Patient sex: M
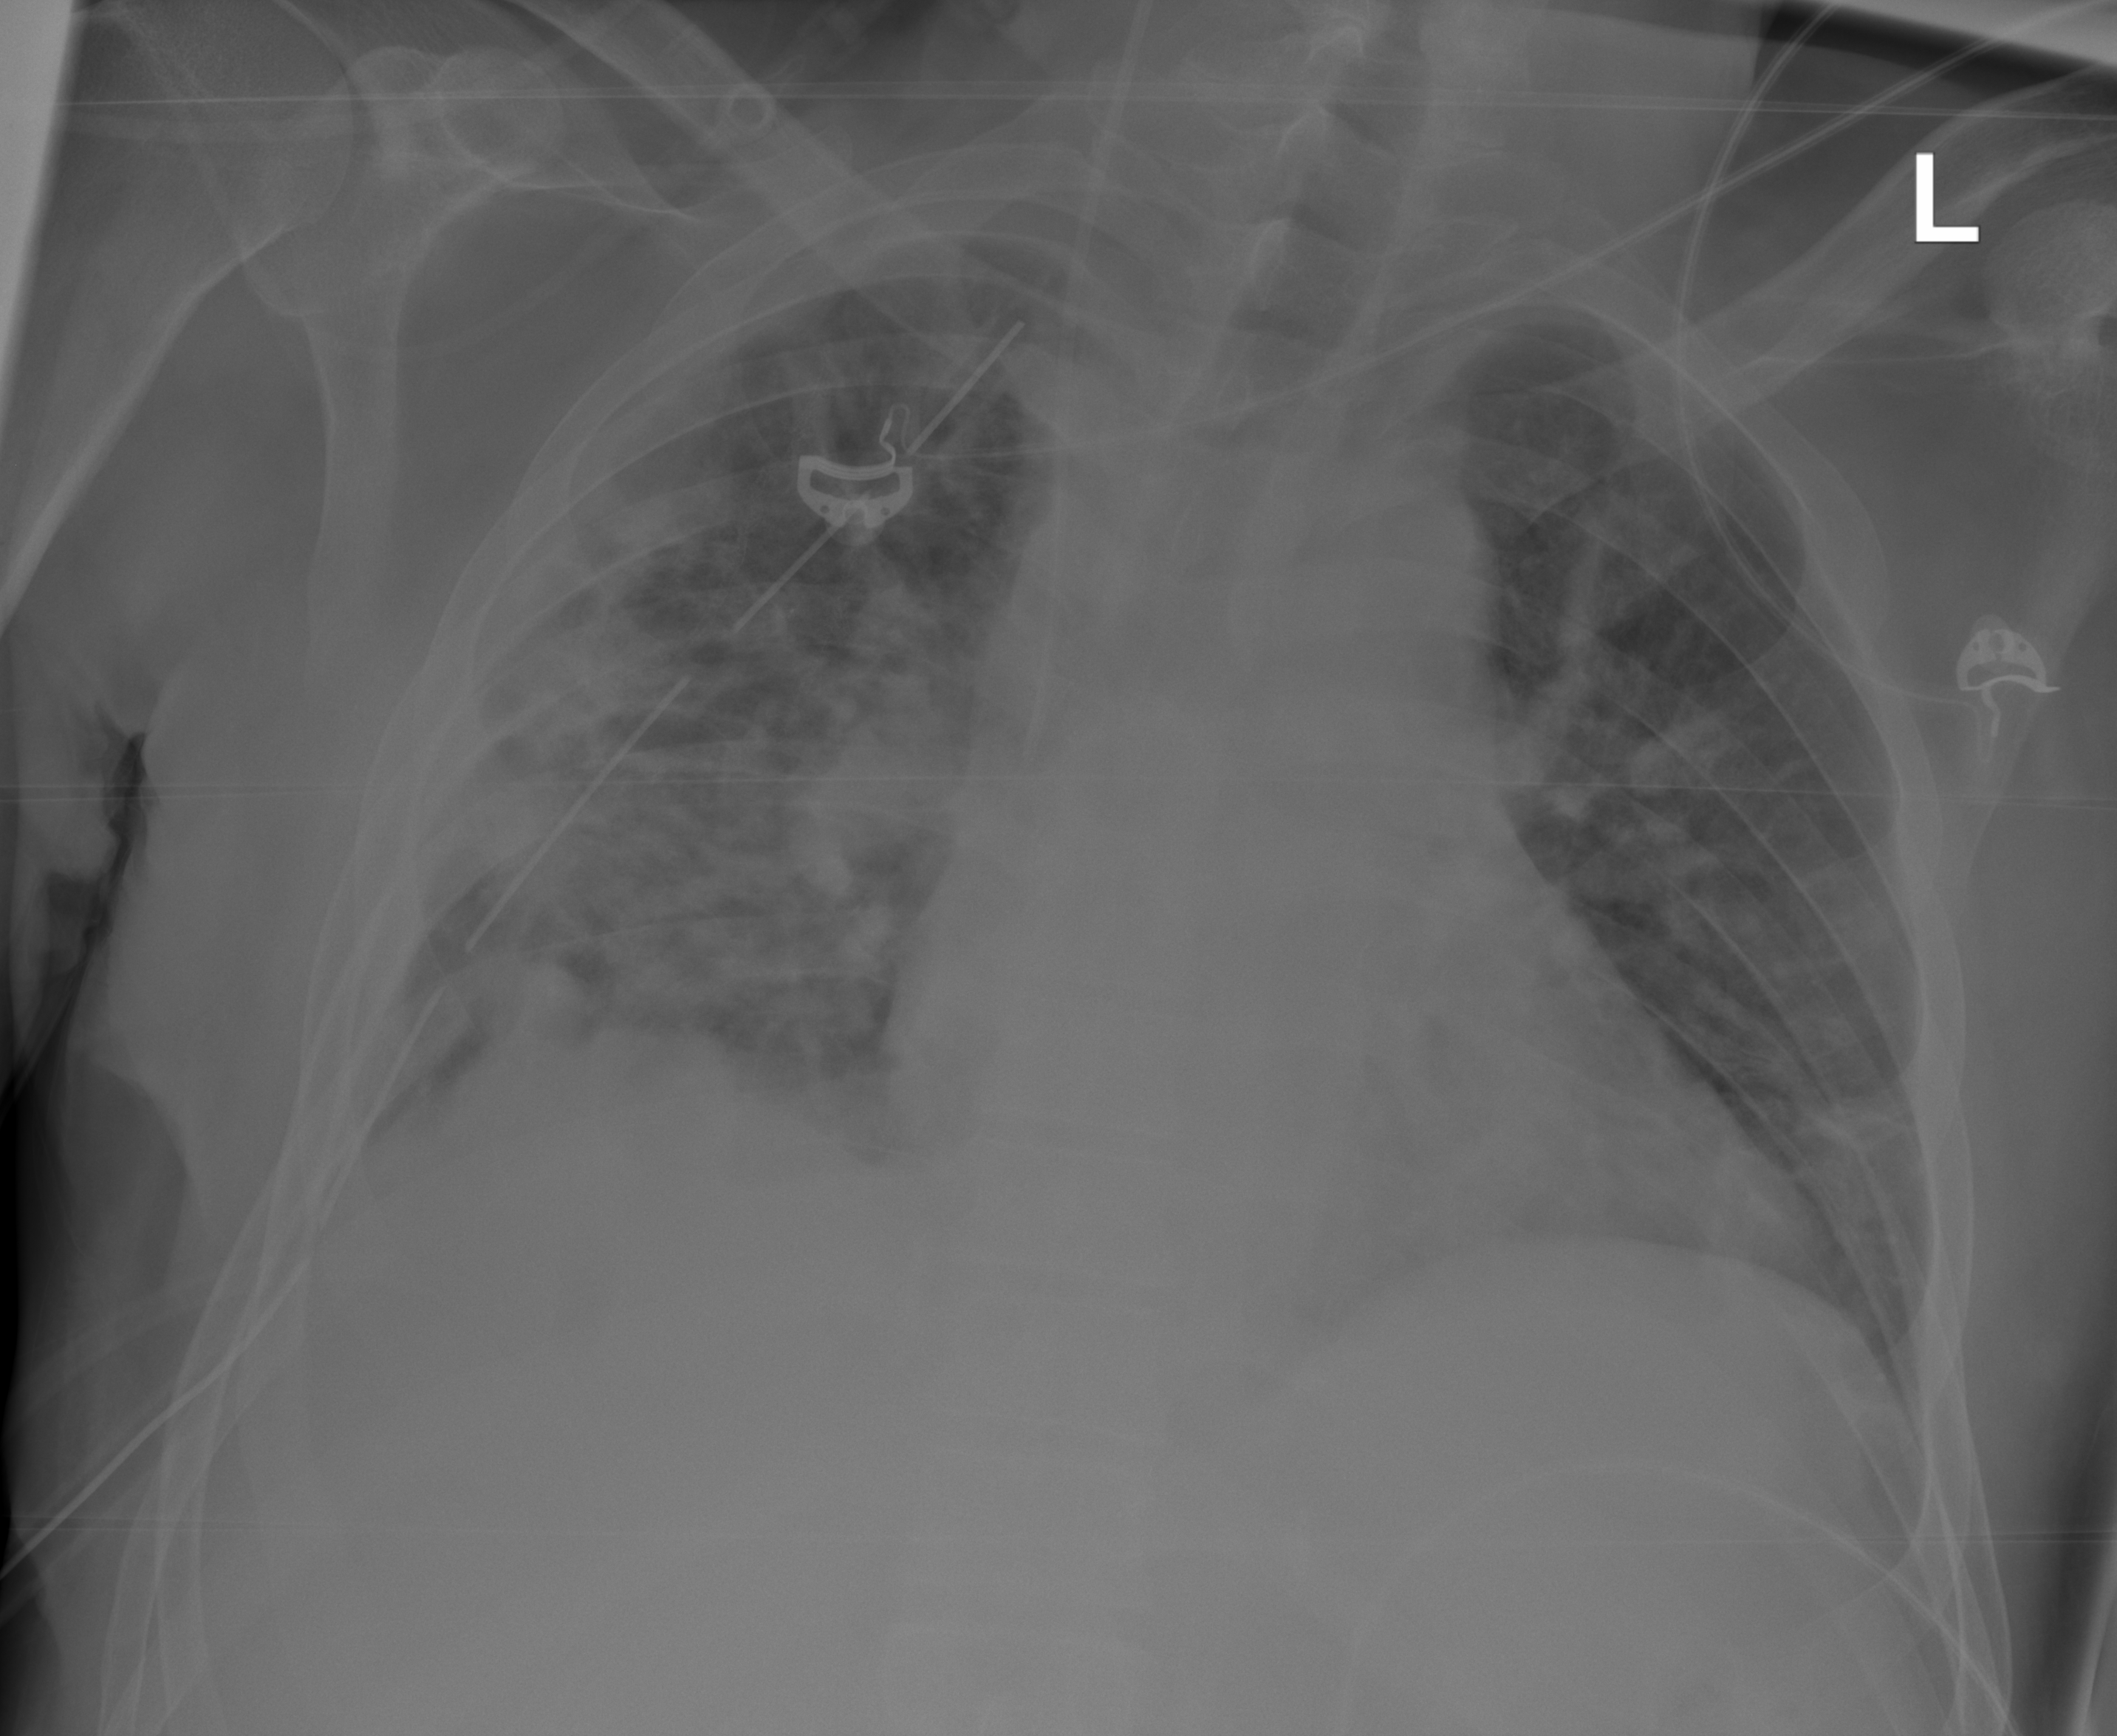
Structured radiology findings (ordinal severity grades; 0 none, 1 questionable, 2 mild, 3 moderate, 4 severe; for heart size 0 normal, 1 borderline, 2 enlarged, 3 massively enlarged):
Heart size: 2
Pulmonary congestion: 2
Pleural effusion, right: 0
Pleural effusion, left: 0
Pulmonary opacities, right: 3
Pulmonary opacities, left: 0
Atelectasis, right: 2
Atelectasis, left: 0